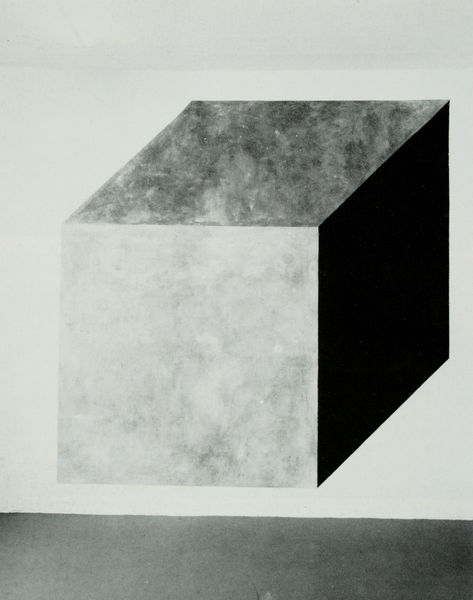
Titel: Installation Konrad Fischer, Düsseldorf - Isometric figure drawn with India ink washes
Künstler: Sol Lewitt
Schlagwörter: körper, schatten, weiß, grau, licht, schwarz, perspektive, flächen, aufsicht, hell dunkel, schweben, form, würfel, seiten, geometrie, kubus, perspektivisch, dimension, scheinraum, raumillusion, parallelperspektive, vasarely